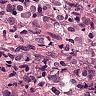
Metastatic tissue present: yes